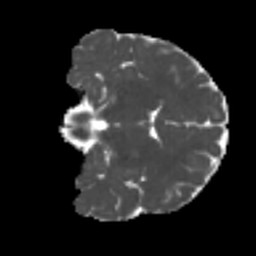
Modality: MD
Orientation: coronal
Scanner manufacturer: siemens
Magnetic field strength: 3 T
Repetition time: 4 s
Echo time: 0.0594 s